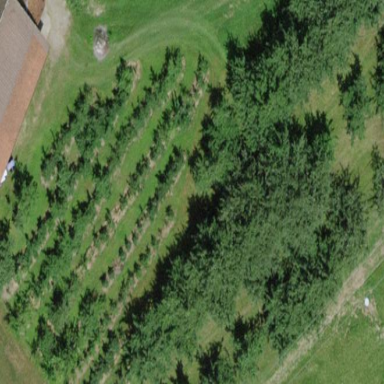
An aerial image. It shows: Orchard.